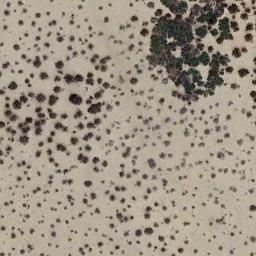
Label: chaparral